Field crop: maize
Growth stage: 2
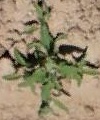
Species: atriplex